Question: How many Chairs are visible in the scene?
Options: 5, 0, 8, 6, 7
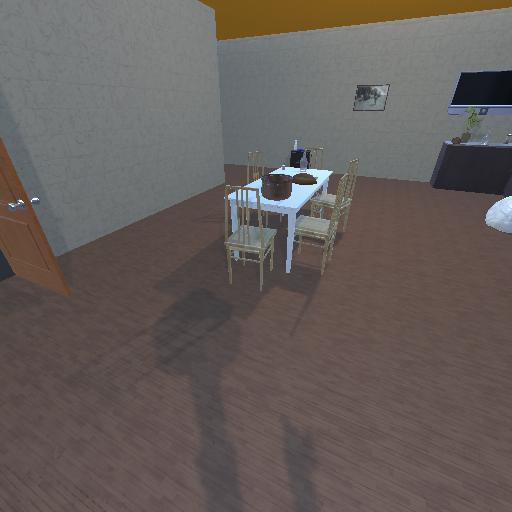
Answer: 5